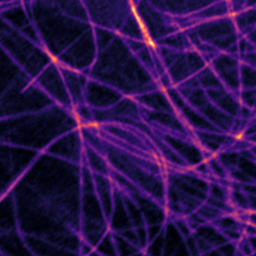
Label: Super-resolution Microtubules image